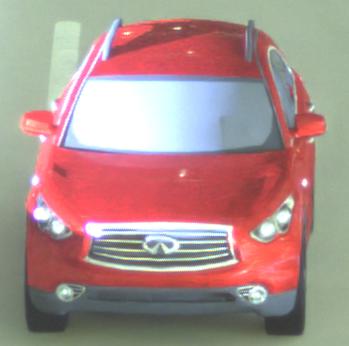
Make: Infiniti
Model: FX 37
Detailed model: FX (S51)
Model produced from: 2012/07
Model produced until: 2013/10
Doors: 5
Color: red
Road condition: dry road
Daytime: night
Contrast: high contrast